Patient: sex M, age 48
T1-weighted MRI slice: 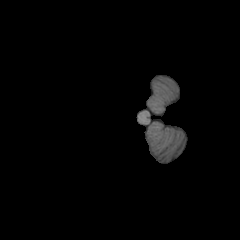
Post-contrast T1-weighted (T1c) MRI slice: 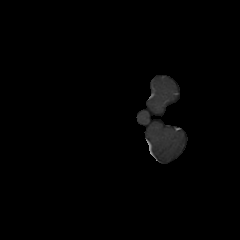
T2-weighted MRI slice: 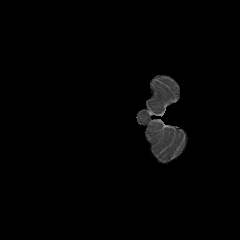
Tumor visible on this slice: no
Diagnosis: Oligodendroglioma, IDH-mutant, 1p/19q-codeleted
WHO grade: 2